Question: In Android Studio. Was following a youtube tutorial about GridLayout. Trying to use GridLayout with layout_width and height that set to wrap_content and add a button to it. But I can't see the button, or anything else I add normally.
Any idea how to fix this?
Picture:
I was trying to follow <URL> video
He can see all of the button + text, I cant
XML Text code:
'''
<?xml version="1.0" encoding="utf-8"?>
<android.support.constraint.ConstraintLayout
xmlns:android="http://schemas.android.com/apk/res/android"
xmlns:app="http://schemas.android.com/apk/res-auto"
xmlns:tools="http://schemas.android.com/tools"
android:layout_width="wrap_content"
android:layout_height="wrap_content"
tools:context=".MainActivity">
<android.support.v7.widget.GridLayout
android:layout_width="wrap_content"
android:layout_height="wrap_content"
tools:layout_editor_absoluteX="8dp"
tools:layout_editor_absoluteY="8dp">
<Button
android:id="@+id/button6"
android:layout_width="wrap_content"
android:layout_height="wrap_content"
android:text="Button"
tools:layout_editor_absoluteX="0dp"
tools:layout_editor_absoluteY="0dp" />
</android.support.v7.widget.GridLayout>
</android.support.constraint.ConstraintLayout>
'''
Java code (Don't think needed):
'''
package com.example.naveh.layla;
import android.support.v7.app.AppCompatActivity;
import android.os.Bundle;
public class MainActivity extends AppCompatActivity {
@Override
protected void onCreate(Bundle savedInstanceState) {
super.onCreate(savedInstanceState);
setContentView(R.layout.activity_main);
}
}
'''
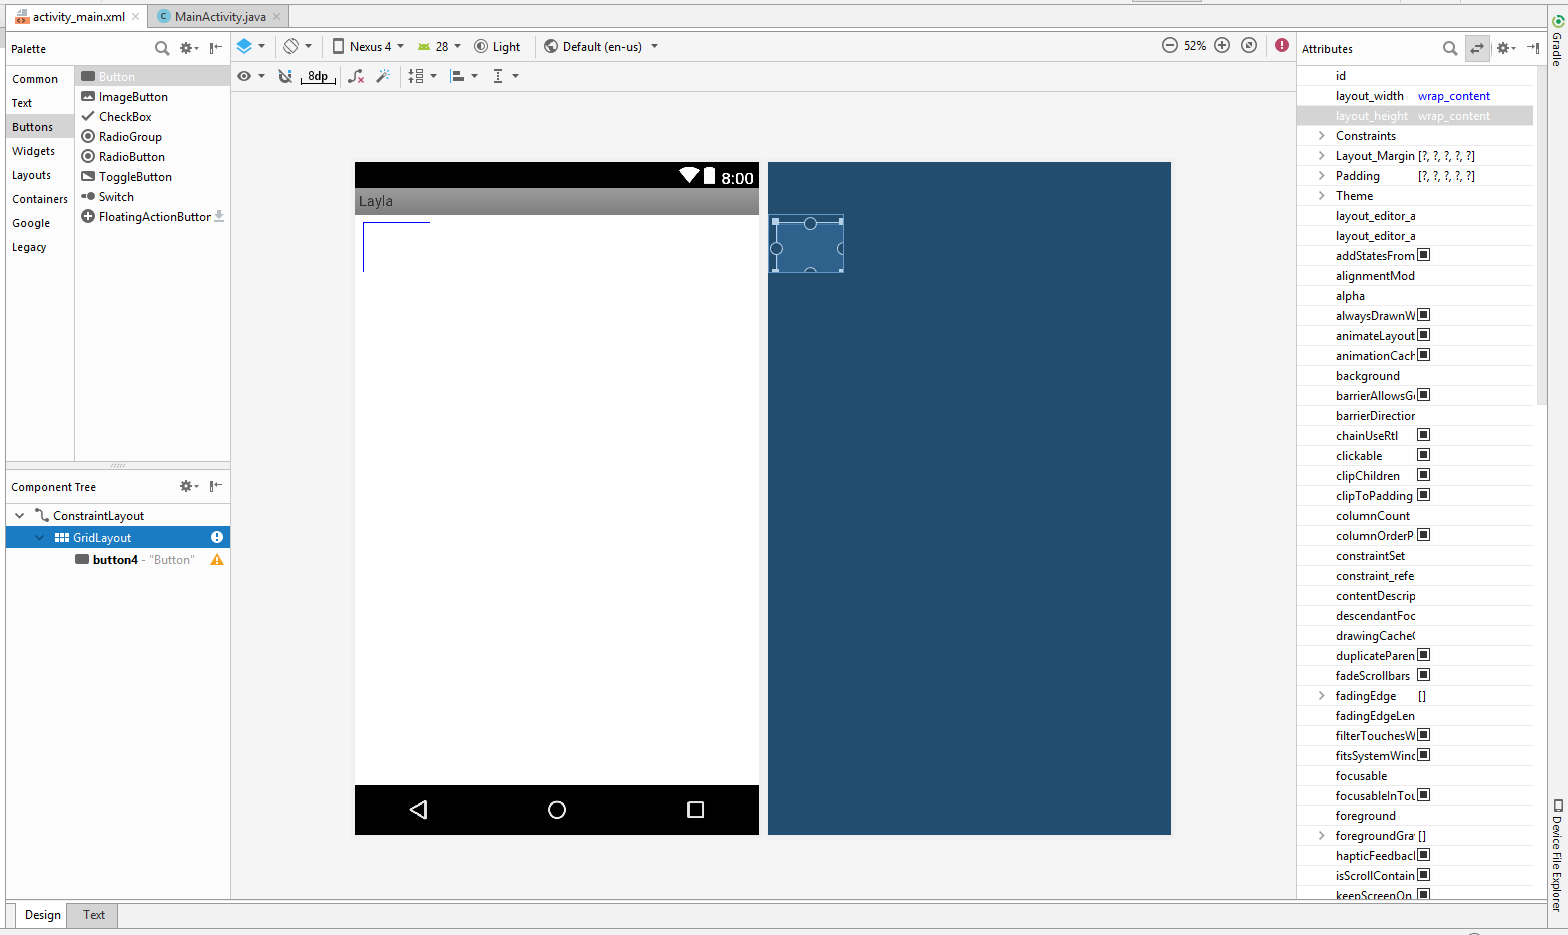
Answer: From Github link : <URL>
Use 'GridLayout' instead of 'android.support.v7.widget.GridLayout'